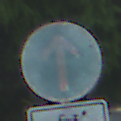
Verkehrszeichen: VorgeschriebeneFahrtrichtungGeradeaus
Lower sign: EinspurigeFahrzeugeFrei4
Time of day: SunriseSunset
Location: Outdoor (Suburban)
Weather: PartlyCloudy
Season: NotSpecified
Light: Natural